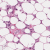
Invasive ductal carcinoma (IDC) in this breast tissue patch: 0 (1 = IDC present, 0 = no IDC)